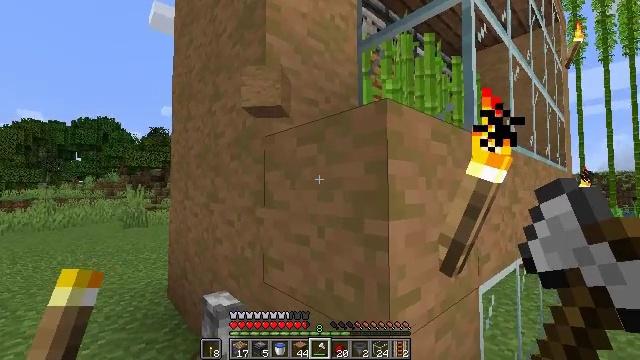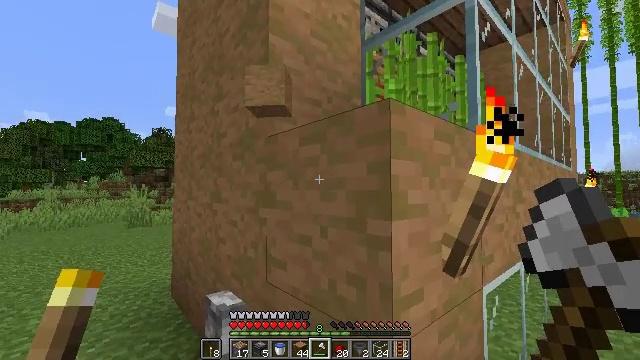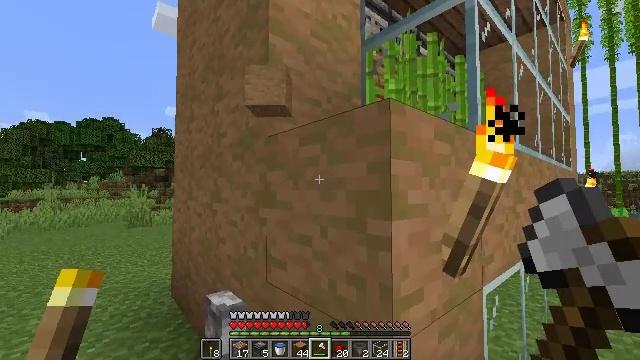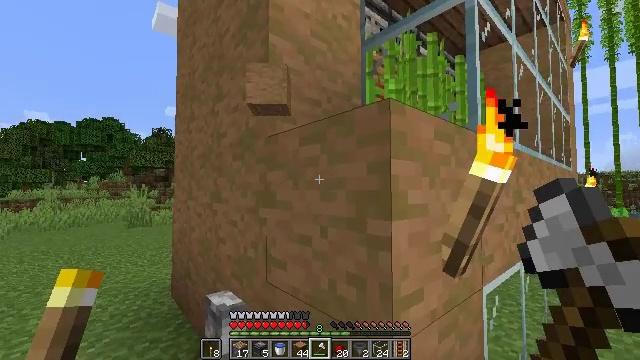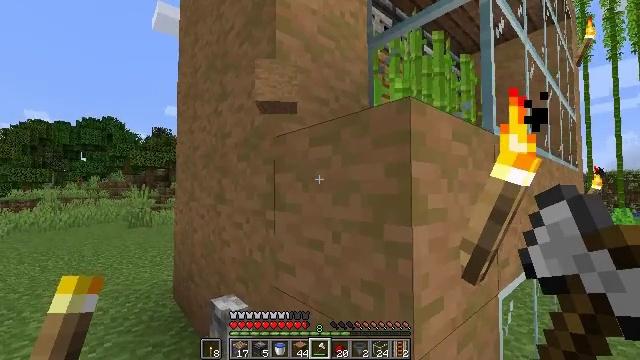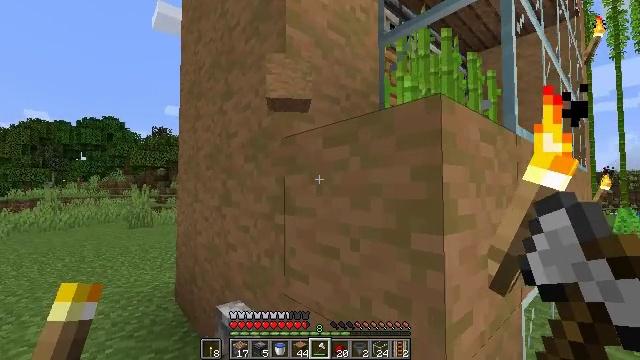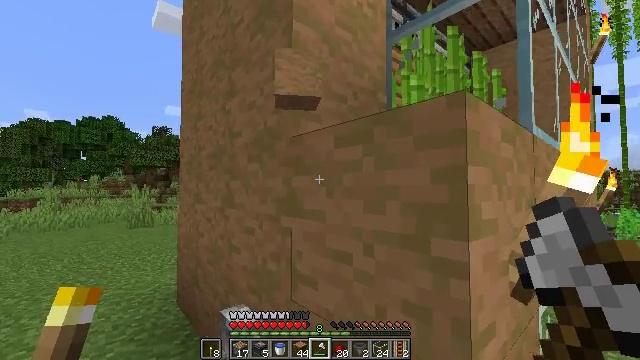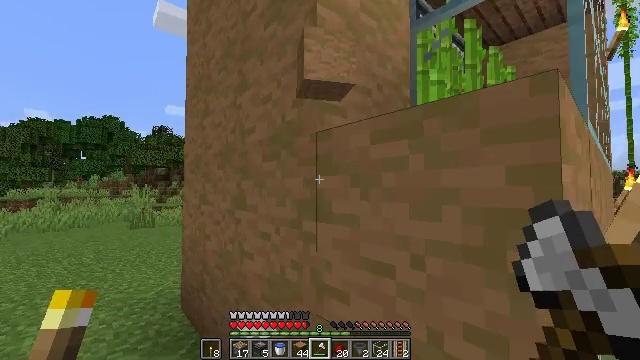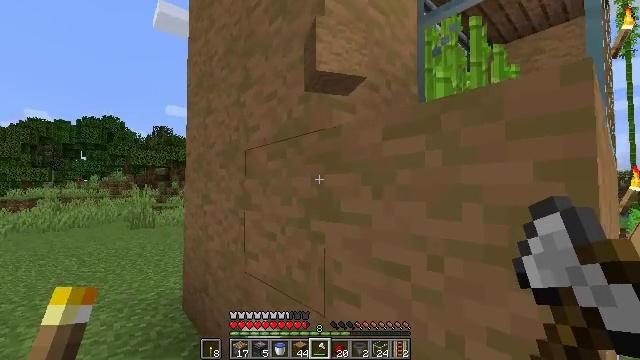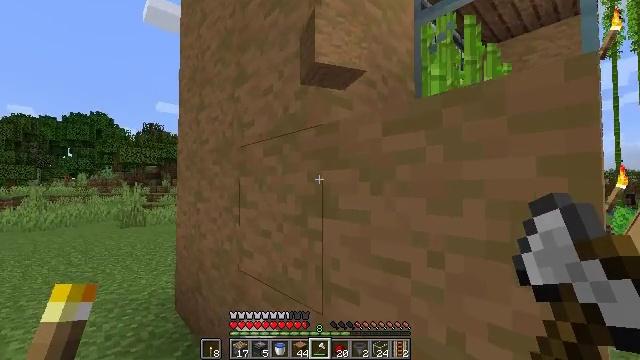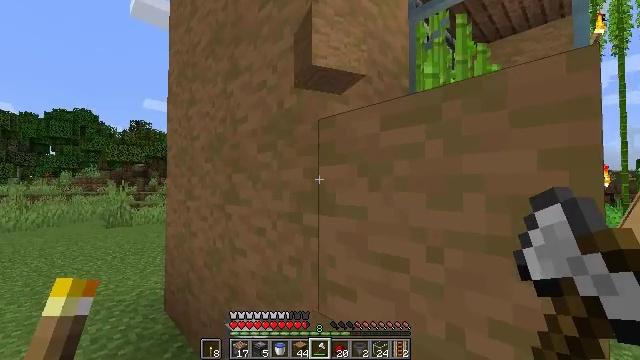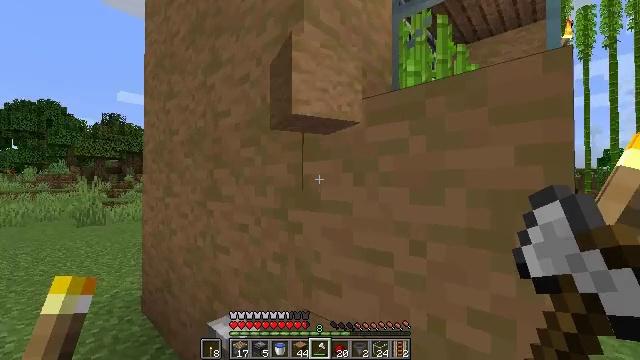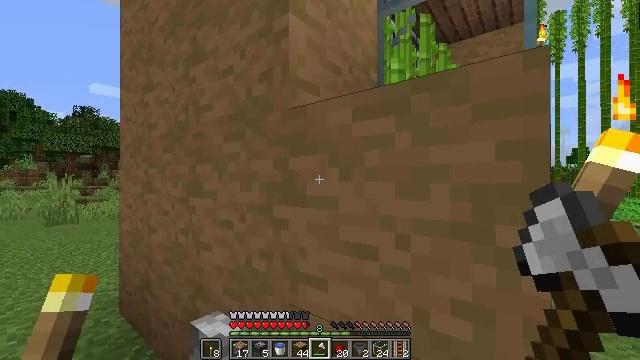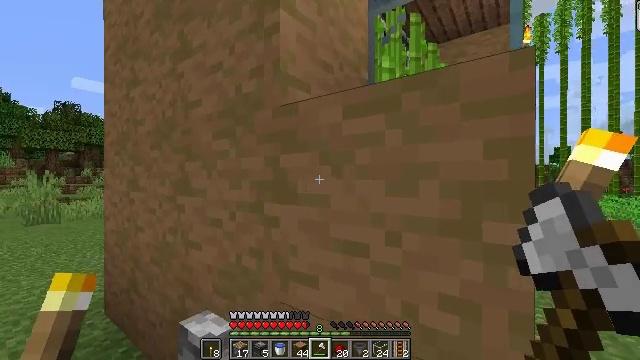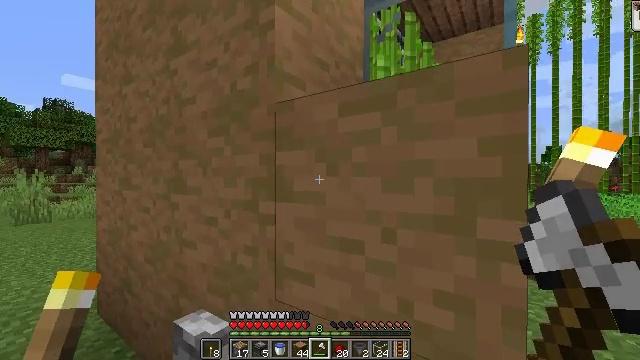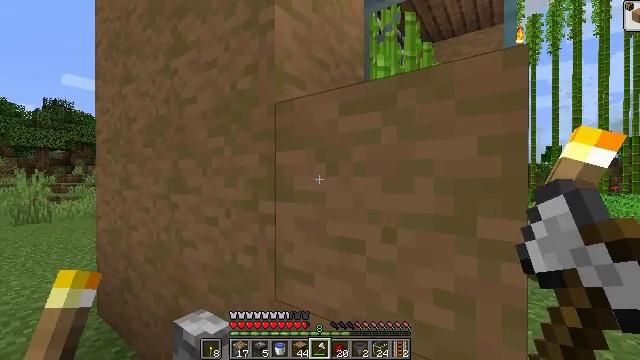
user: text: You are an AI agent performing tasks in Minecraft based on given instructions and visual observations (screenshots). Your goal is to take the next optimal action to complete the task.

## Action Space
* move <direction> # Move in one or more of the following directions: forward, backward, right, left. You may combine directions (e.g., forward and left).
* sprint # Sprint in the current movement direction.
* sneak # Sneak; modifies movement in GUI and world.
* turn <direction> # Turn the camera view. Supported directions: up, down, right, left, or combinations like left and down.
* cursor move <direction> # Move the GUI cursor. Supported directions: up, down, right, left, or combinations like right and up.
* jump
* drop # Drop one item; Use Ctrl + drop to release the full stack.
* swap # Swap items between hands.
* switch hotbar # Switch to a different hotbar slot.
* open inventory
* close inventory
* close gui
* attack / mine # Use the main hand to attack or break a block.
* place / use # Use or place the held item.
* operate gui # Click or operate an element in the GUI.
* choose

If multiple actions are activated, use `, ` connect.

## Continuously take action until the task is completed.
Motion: motion action
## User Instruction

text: Gather stripped jungle log by holding the left button.
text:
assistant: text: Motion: no_op
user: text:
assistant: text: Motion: no_op
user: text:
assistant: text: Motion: no_op
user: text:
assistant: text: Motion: move forward and move left
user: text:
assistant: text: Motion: move forward and move left
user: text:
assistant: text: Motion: move forward and move left
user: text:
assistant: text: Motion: no_op
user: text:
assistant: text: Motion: no_op
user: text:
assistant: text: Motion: turn right
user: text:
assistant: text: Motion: turn right
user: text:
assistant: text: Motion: turn right
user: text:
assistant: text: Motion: turn right
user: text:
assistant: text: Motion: turn right
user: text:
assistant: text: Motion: turn right
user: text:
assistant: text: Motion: no_op
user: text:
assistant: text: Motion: no_op
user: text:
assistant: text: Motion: no_op
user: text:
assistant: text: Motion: turn right and down
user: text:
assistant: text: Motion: turn right and down
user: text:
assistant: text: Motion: turn right and down
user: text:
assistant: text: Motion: turn right and down
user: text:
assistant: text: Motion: turn right and down
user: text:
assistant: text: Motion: no_op
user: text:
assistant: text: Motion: no_op
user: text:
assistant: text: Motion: attack / mine
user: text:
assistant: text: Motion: turn down, attack / mine
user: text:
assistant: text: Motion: attack / mine
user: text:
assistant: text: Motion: attack / mine
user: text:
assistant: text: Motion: attack / mine
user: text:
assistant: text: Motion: attack / mine